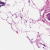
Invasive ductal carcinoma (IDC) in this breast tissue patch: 0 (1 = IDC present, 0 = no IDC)